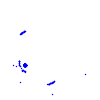
Particle: pion